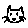
Label: cat